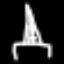
Label: The Eiffel Tower